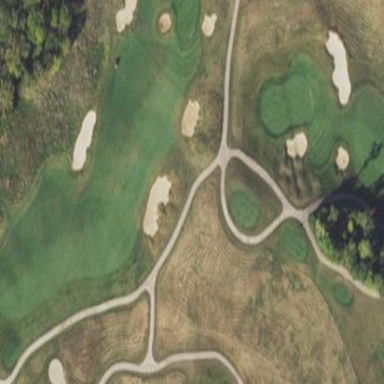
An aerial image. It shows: Grassy area designated as golf fairway.